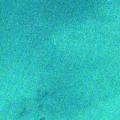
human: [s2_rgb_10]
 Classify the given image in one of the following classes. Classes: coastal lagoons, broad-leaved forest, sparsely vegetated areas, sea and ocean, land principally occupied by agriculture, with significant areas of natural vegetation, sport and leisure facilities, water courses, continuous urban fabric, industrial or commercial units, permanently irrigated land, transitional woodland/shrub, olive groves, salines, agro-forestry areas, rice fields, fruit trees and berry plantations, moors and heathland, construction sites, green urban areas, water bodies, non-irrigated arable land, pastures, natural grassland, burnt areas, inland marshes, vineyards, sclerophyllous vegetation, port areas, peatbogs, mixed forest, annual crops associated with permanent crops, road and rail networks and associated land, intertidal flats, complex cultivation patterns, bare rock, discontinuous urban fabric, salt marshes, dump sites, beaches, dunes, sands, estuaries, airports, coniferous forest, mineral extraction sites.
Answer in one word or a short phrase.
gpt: sea and ocean